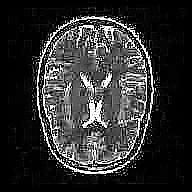
Label: notumor